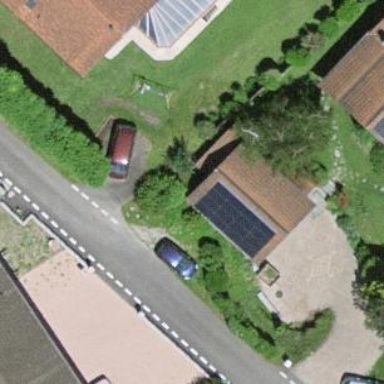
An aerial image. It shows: Garage building.